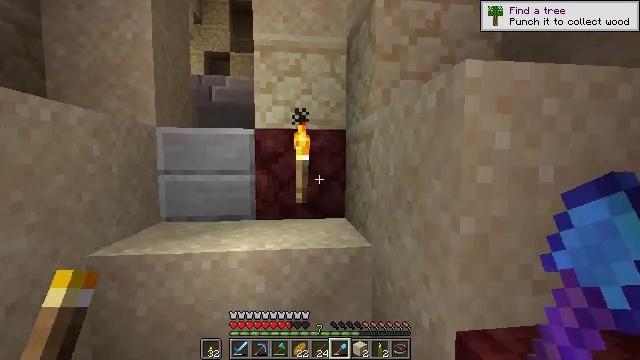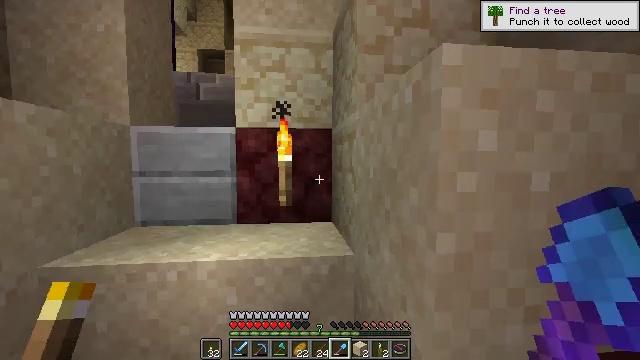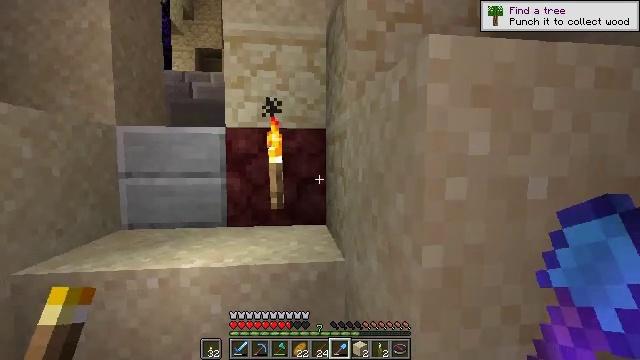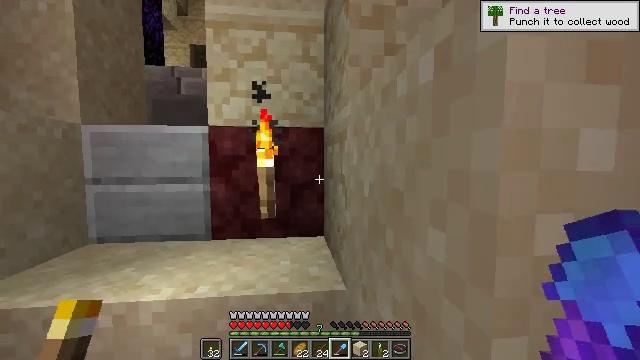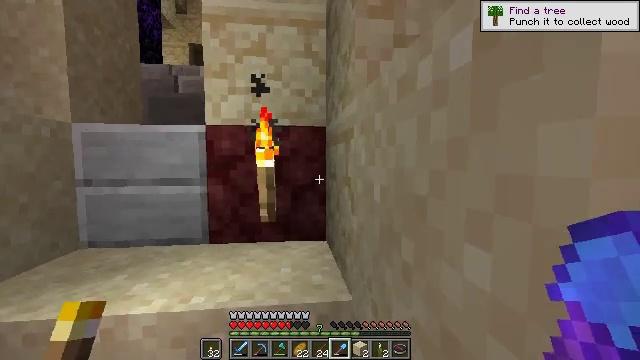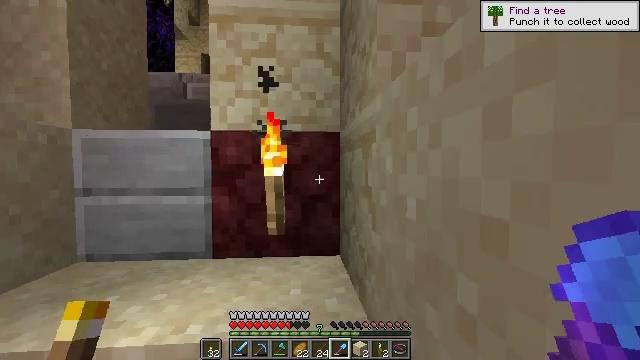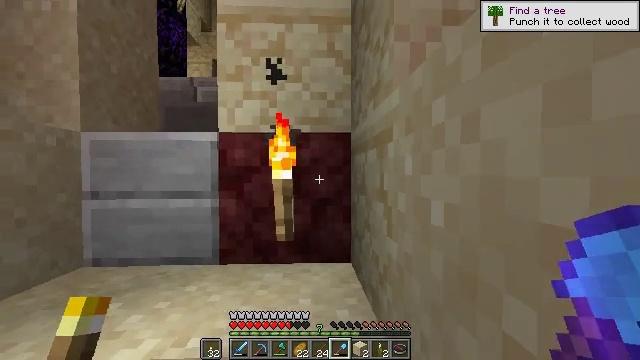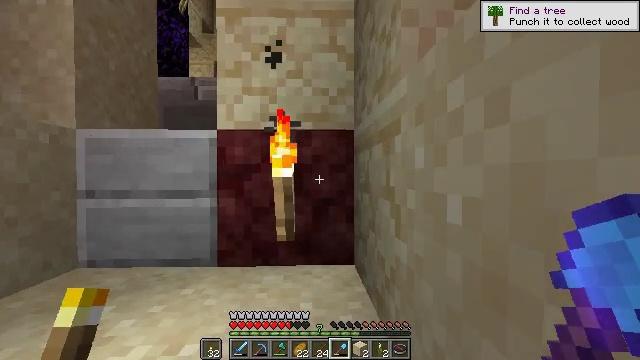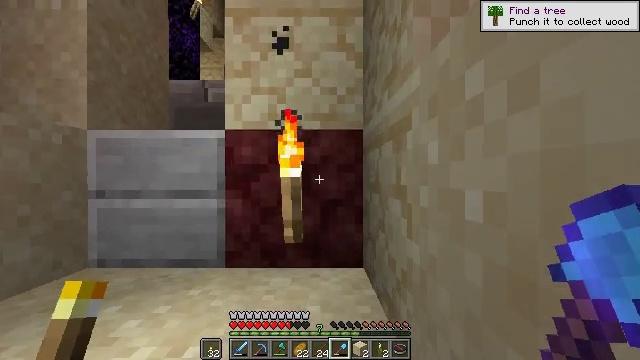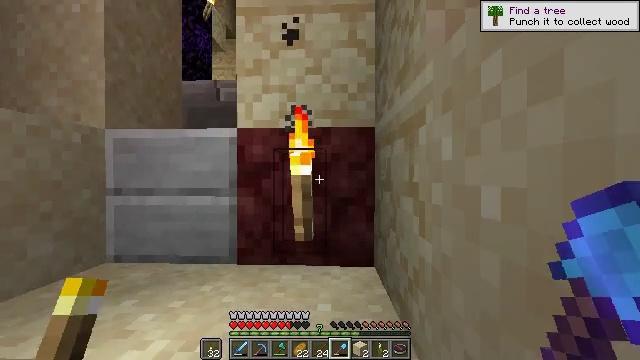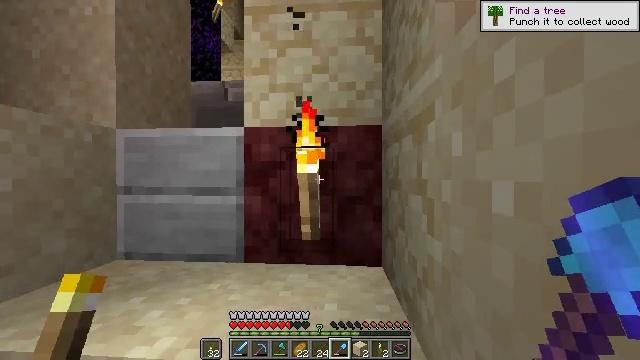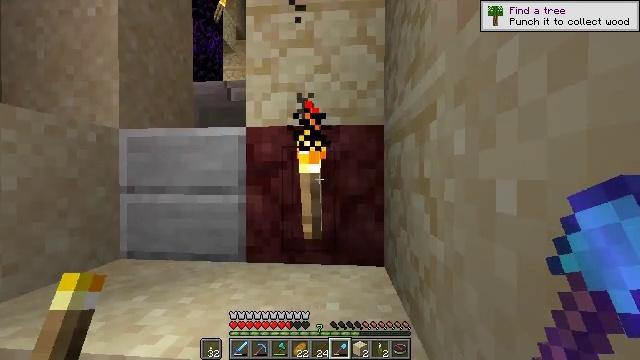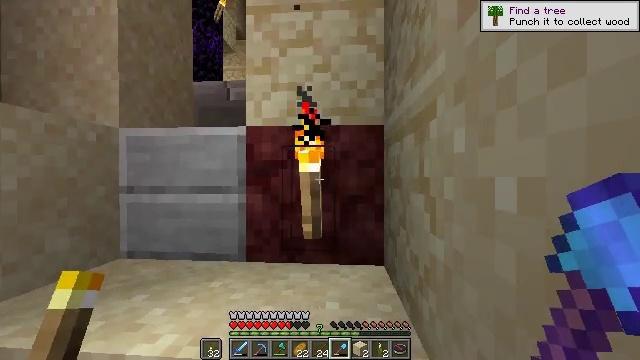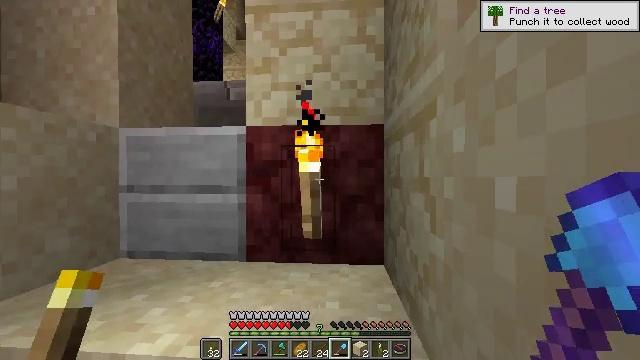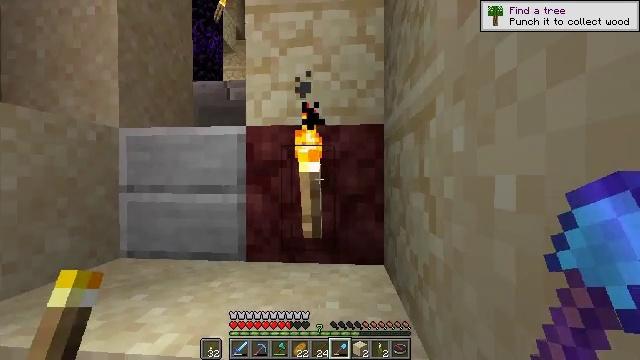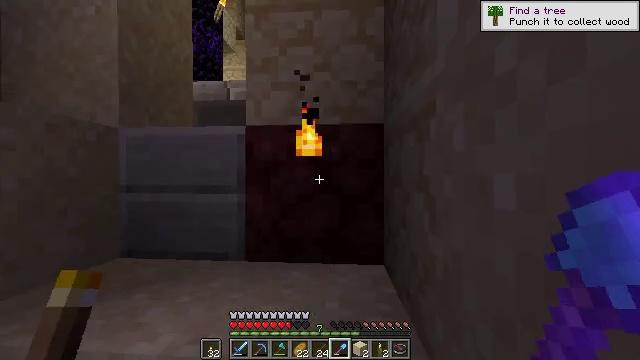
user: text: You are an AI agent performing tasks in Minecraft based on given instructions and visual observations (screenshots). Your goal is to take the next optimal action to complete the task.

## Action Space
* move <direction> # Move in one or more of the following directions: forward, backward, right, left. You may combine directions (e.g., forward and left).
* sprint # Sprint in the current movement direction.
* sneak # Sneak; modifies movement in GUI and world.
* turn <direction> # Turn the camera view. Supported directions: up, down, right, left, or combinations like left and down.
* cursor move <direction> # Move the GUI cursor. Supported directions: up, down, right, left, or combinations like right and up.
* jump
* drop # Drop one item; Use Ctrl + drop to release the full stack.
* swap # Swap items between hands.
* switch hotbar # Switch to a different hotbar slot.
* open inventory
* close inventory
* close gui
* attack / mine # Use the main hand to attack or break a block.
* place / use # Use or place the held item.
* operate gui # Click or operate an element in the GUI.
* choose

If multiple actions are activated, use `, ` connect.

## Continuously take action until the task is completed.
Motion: motion action
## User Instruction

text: Left click to collect the wall torch.
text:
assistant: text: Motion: move forward and move right
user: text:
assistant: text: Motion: move forward
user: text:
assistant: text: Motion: move forward
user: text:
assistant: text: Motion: move forward
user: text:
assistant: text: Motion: turn left and up
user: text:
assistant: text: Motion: turn left
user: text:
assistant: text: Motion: no_op
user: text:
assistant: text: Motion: turn left
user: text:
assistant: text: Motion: turn left
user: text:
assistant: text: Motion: turn left
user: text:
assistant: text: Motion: no_op
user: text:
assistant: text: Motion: no_op
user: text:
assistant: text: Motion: no_op
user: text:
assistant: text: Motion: no_op
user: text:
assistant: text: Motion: attack / mine
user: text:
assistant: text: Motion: attack / mine
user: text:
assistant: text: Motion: no_op
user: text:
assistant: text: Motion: move forward, turn down
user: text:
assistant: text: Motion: move forward and move left, turn right and down
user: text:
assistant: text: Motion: jump